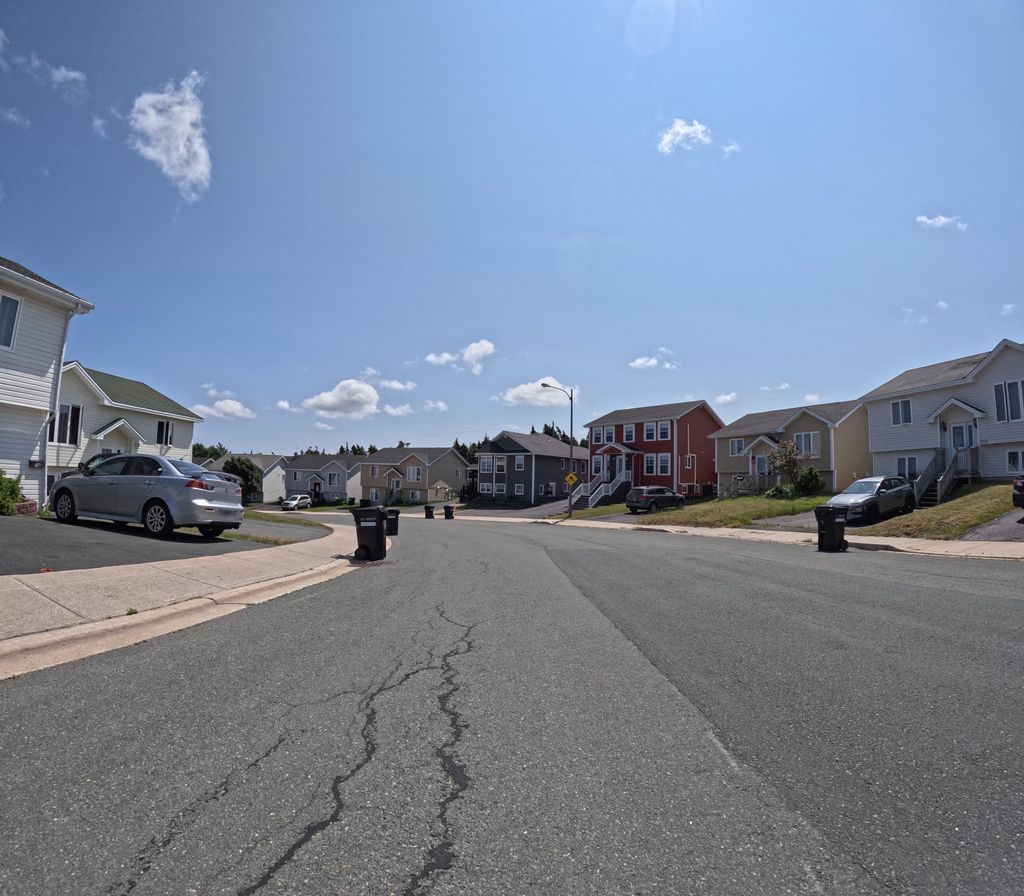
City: st_johns